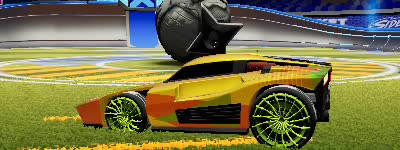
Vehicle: breakout